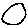
Label: circle